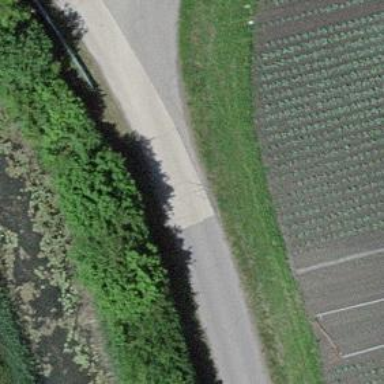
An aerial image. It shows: Track road with concrete plates of grade1 tracktype.